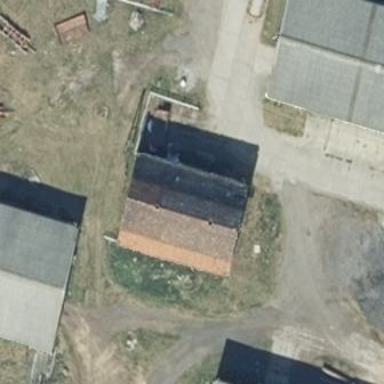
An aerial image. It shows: Gabled roofed farm auxiliary building with the roof oriented along its structure.